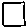
Label: square